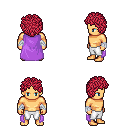
a pixel art fantasy rpg character, male body template, human, tanned skin, lavender cape, white pants, ruby red curly afro hairstyle, white cloth bandages, four views (front, back, left, right), 2x2 character sprite sheet, small pixel art, hard edges, no anti-aliasing